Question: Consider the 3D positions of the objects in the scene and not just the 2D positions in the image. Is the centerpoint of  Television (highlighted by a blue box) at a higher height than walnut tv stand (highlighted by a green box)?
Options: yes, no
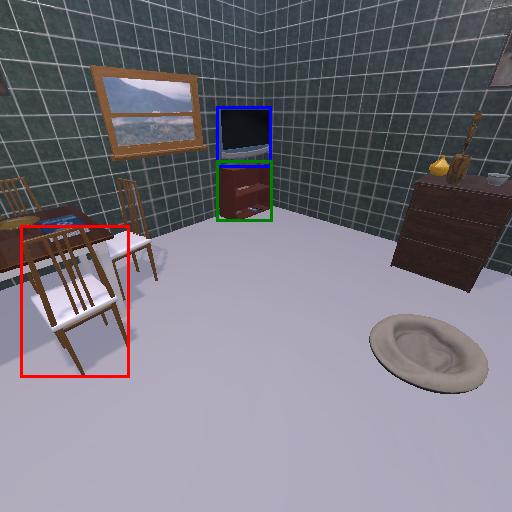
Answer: yes